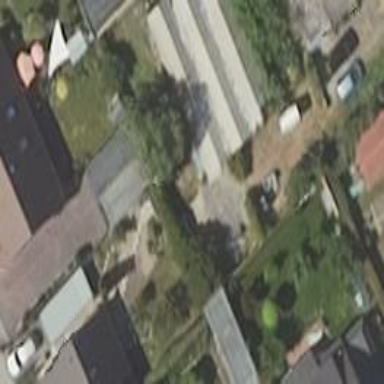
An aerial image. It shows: Greenhouse.